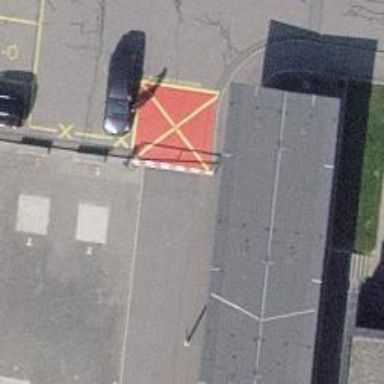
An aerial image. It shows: Swing gate.